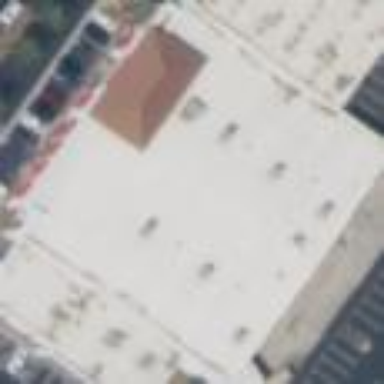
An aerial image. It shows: Retail building housing department store.